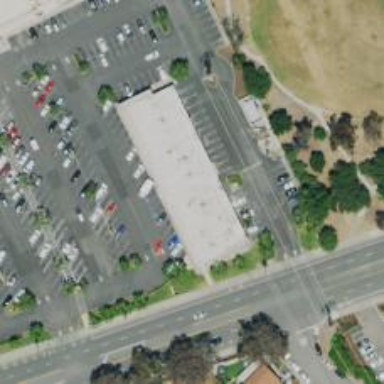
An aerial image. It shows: Post office.